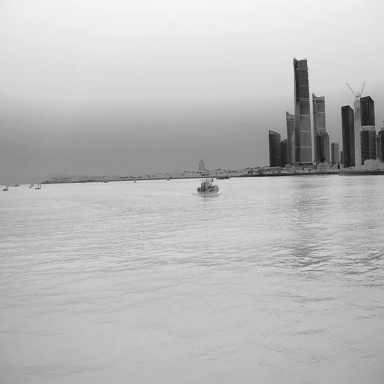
There are six objects shown in the infrared image, including two bulk_carriers, a container_ship, and three sailboats.